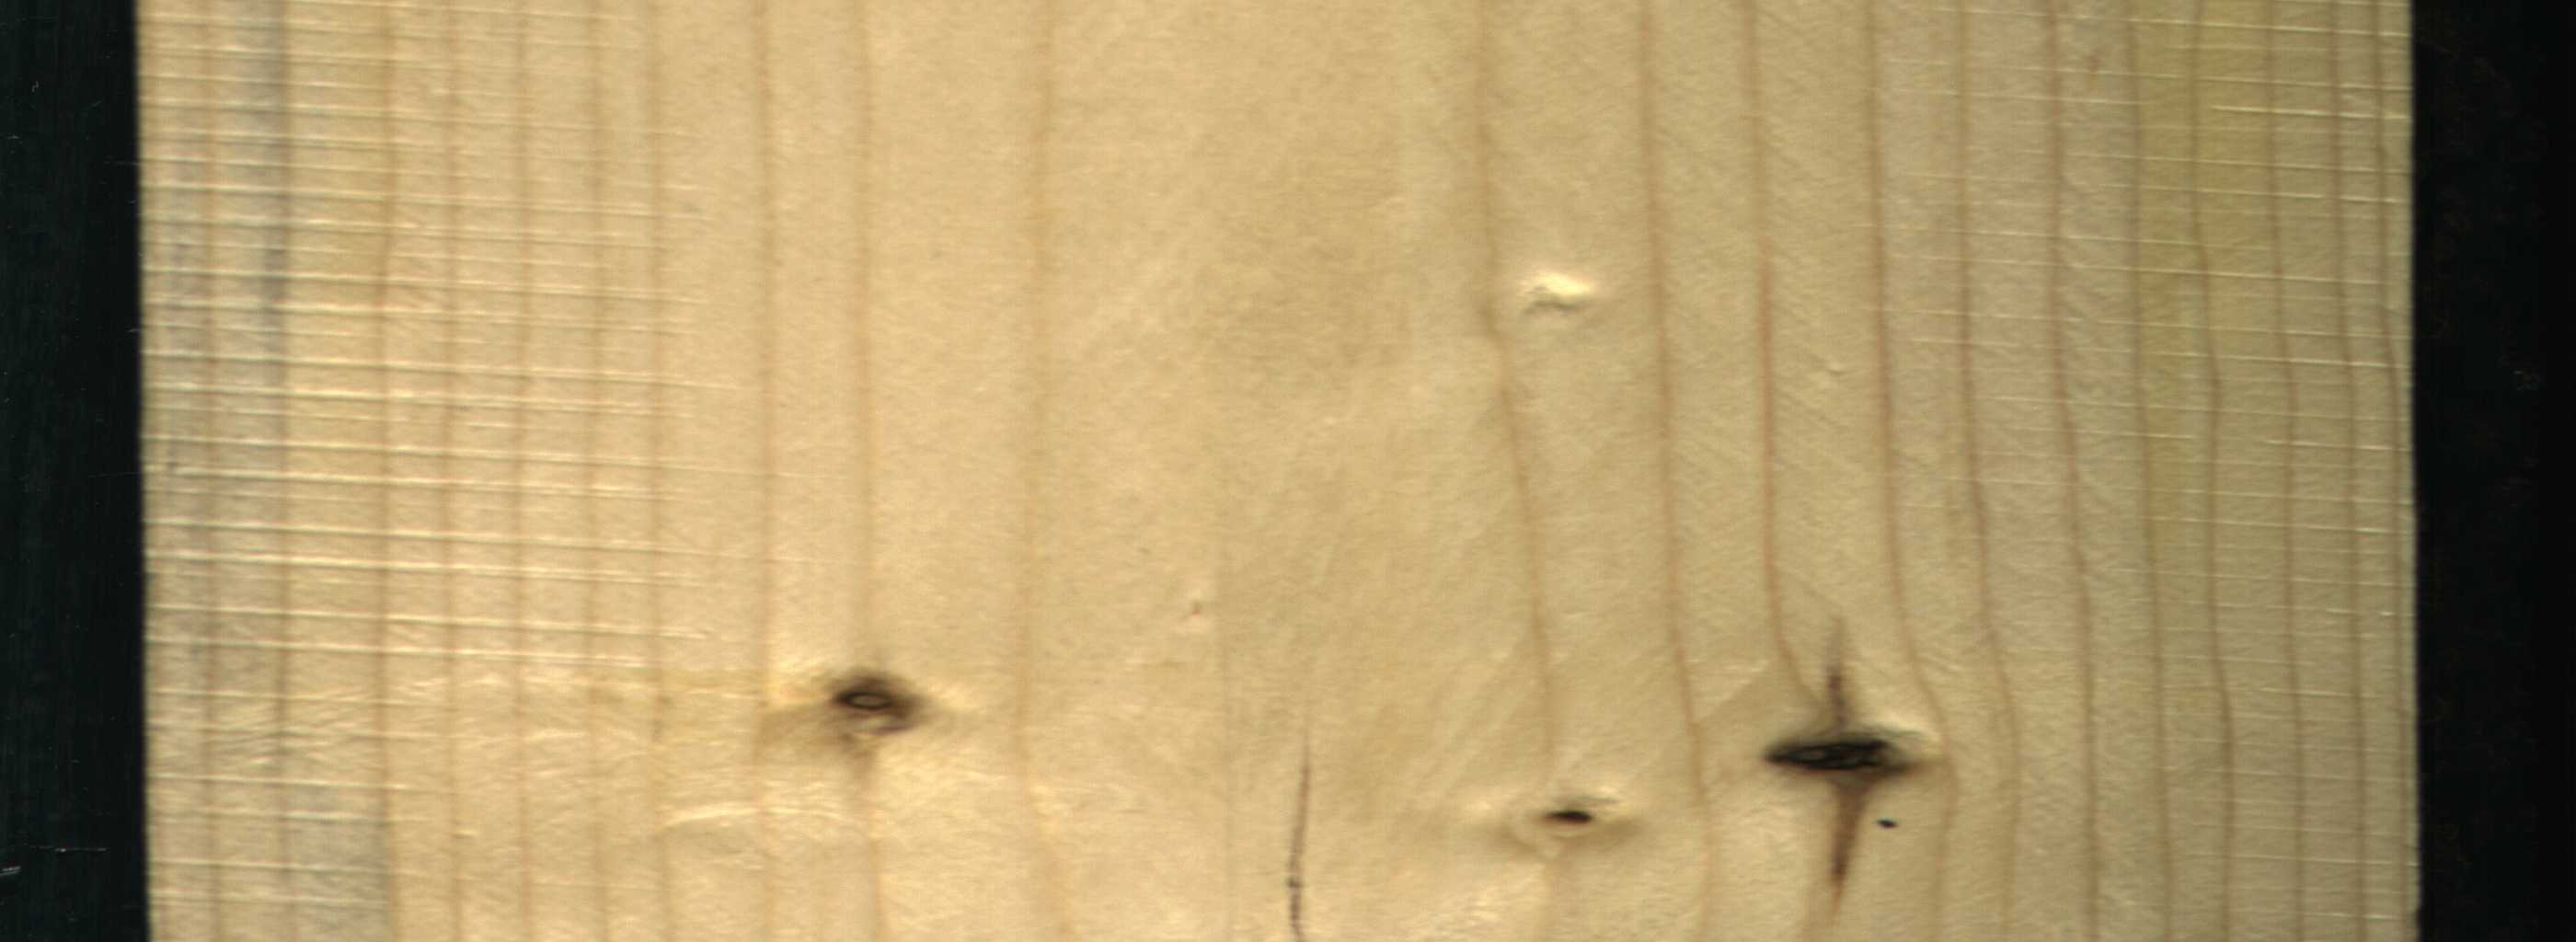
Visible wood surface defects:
resin
Dead_Knot
Dead_Knot
Dead_Knot